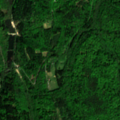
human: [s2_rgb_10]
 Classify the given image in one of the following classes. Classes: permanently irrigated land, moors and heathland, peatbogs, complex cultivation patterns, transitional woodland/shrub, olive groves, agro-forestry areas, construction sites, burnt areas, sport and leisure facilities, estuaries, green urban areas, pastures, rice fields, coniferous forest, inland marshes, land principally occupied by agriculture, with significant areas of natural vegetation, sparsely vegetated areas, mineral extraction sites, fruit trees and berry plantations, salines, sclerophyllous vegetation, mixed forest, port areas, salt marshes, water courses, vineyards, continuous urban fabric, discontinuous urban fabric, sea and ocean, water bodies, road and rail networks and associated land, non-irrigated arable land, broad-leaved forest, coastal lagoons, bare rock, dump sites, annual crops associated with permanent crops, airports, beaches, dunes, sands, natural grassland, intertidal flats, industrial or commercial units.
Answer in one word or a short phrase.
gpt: broad-leaved forest, mixed forest